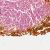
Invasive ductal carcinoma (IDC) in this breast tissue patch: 0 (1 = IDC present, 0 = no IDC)